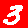
Digit: 3